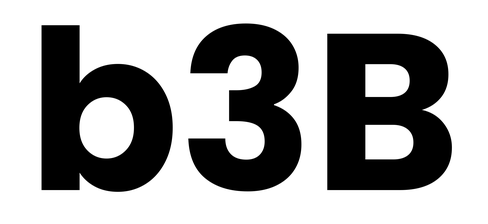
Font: Poppins-Bold